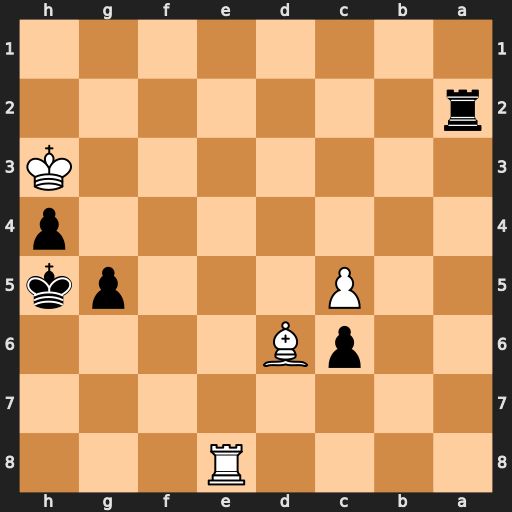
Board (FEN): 4R3/8/2pB4/2P3pk/7p/7K/r7/8
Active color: b
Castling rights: -
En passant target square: -
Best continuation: g4#